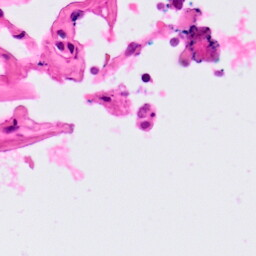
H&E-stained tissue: Lung